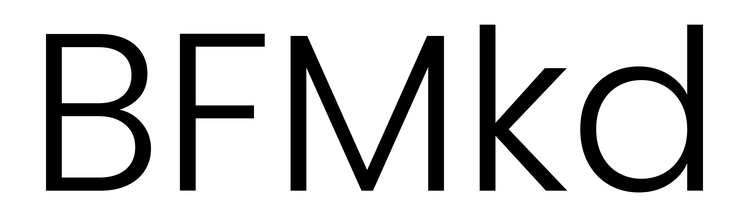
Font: Poppins-Light